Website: ulta-beauty
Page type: billing-address
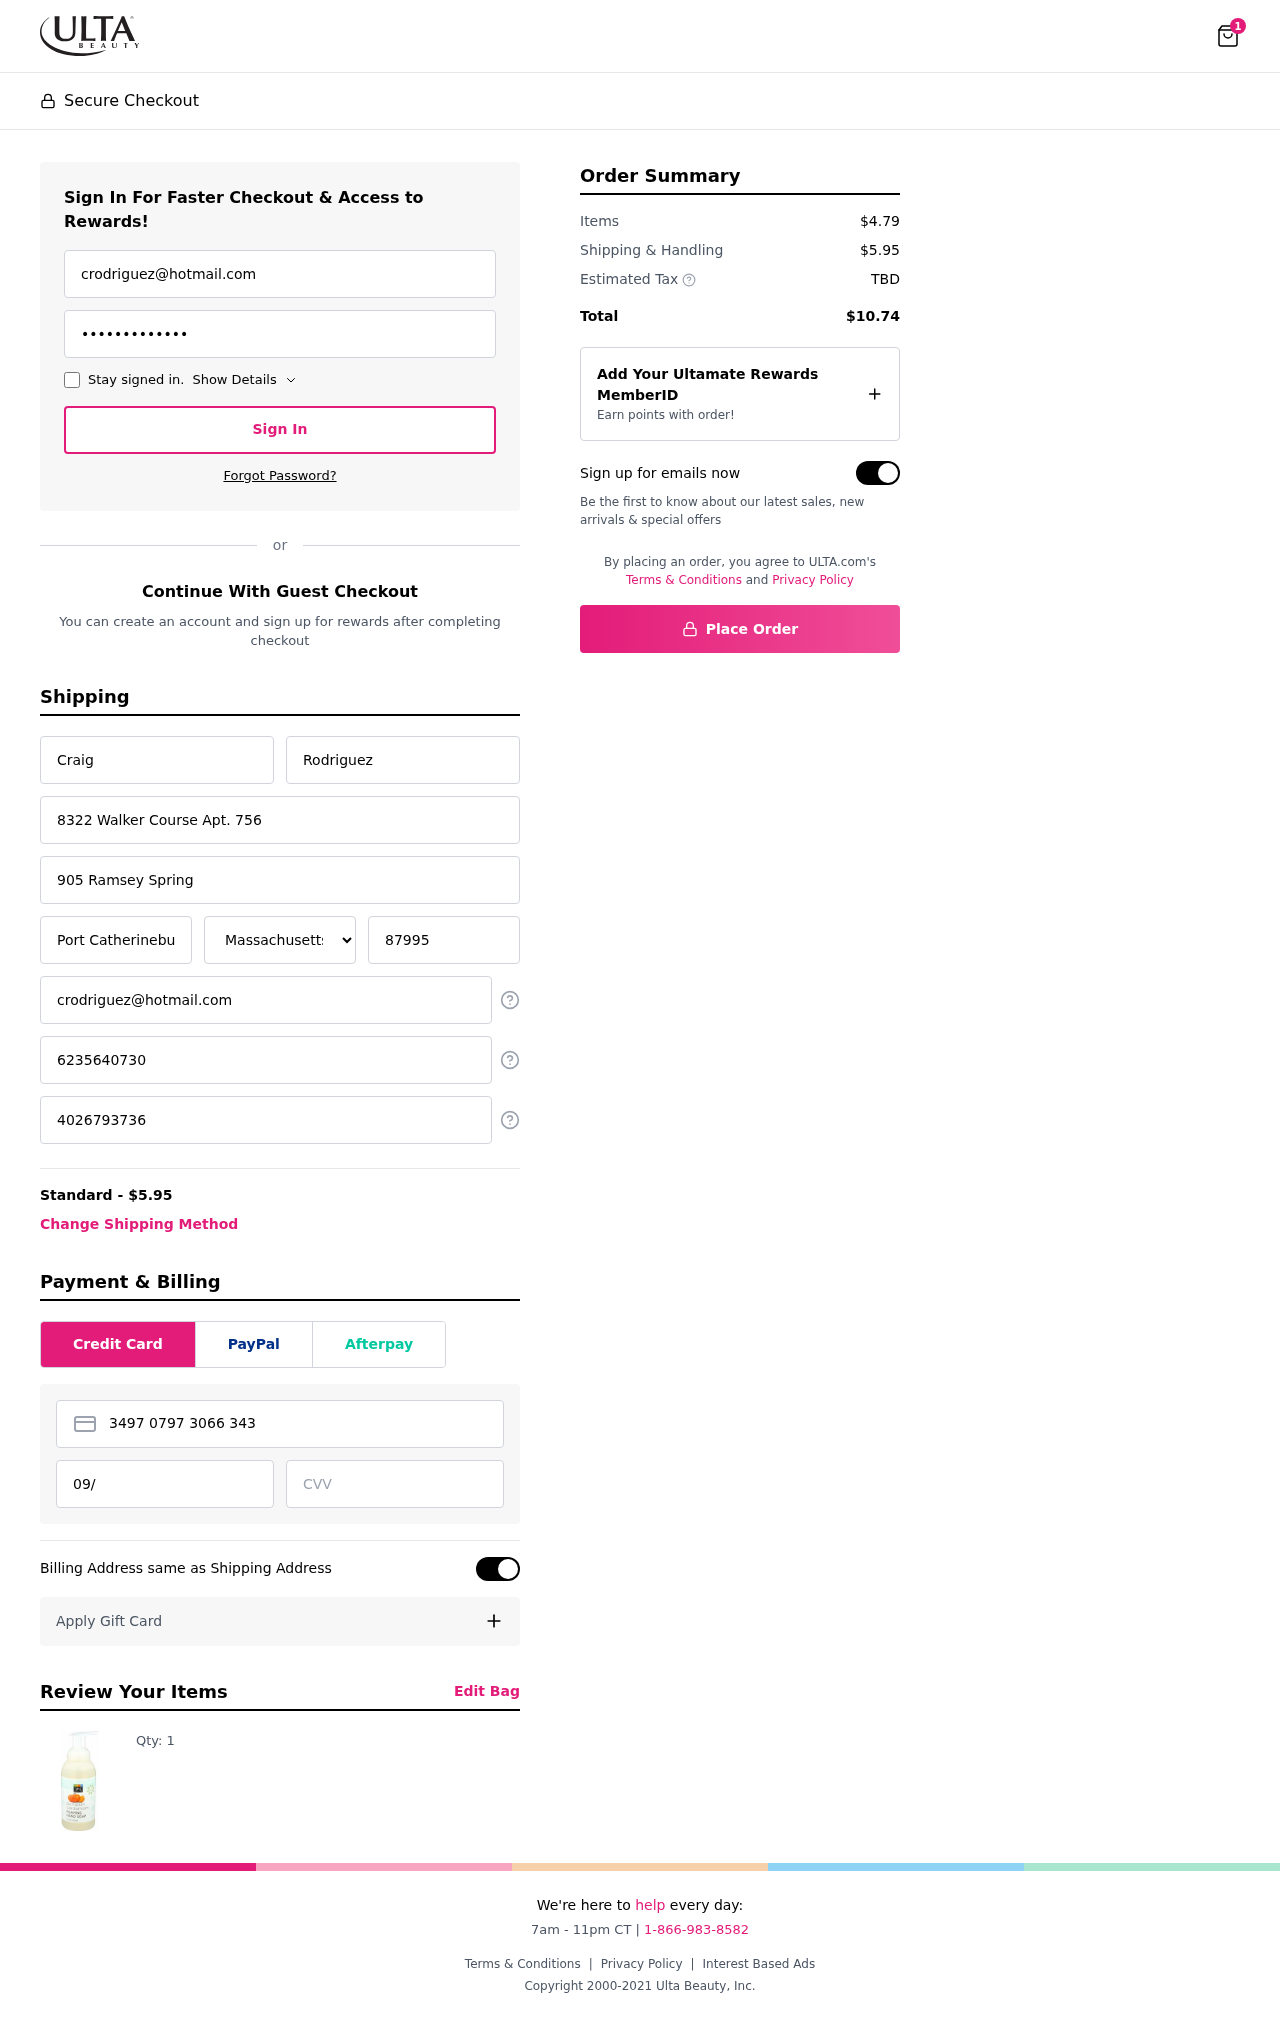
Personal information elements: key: PII_STATE
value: Massachusetts
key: PII_EMAIL
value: crodriguez@hotmail.com
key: PII_FIRSTNAME
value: Craig
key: PII_LASTNAME
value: Rodriguez
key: PII_STREET
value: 8322 Walker Course Apt. 756
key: PII_STREET2
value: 905 Ramsey Spring
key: PII_CITY
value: Port Catherinebury
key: PII_POSTCODE
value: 87995
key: PII_PHONE
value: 6235640730
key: PII_ALT_PHONE
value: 4026793736
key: PII_CARD_NUMBER
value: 3497 0797 3066 343
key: PII_CARD_EXPIRY
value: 09/29
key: PII_CARD_CVV
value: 4919
Product elements: key: PRODUCT1_QUANTITY
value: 1
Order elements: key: ORDER_NUM_ITEMS
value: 1
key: ORDER_SHIPPING_COST
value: $5.95
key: ORDER_SUBTOTAL
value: $4.79
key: ORDER_TOTAL
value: $10.74